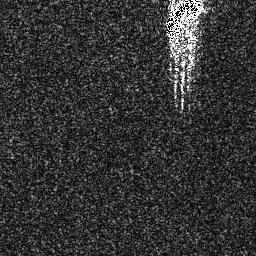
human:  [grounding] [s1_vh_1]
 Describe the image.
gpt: In the satellite image, there is  <ref>1 medium ship </ref> <box>[[63, 0, 79, 14, 0]]</box> located at top right.